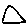
Label: triangle